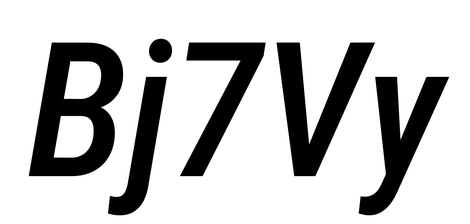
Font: Roboto-Italic_Condensed_Medium_Italic